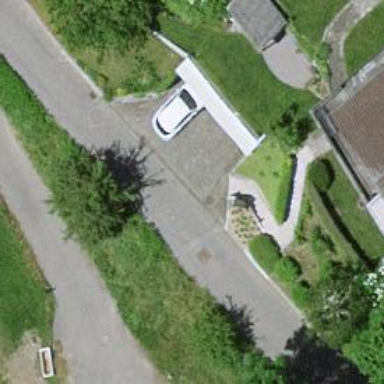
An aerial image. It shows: Garage.